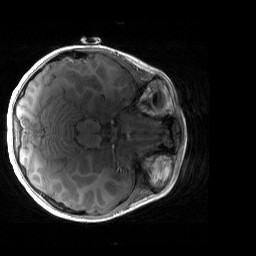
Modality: T1w
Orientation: axial
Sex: female
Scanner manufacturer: siemens
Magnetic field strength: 3 T
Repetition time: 1.9 s
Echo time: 0.00243 s